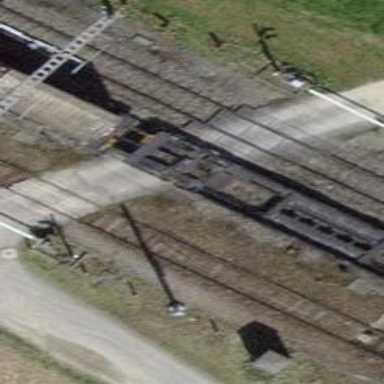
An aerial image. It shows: Full barrier level crossing along the railway.